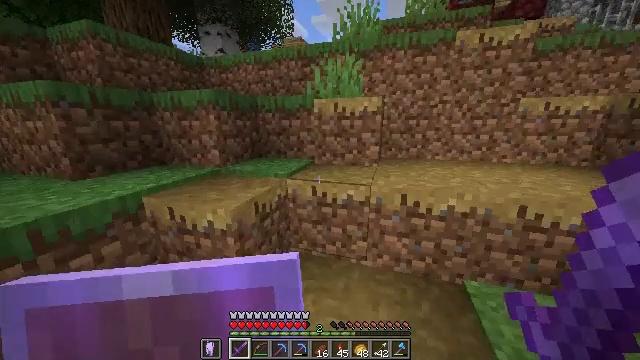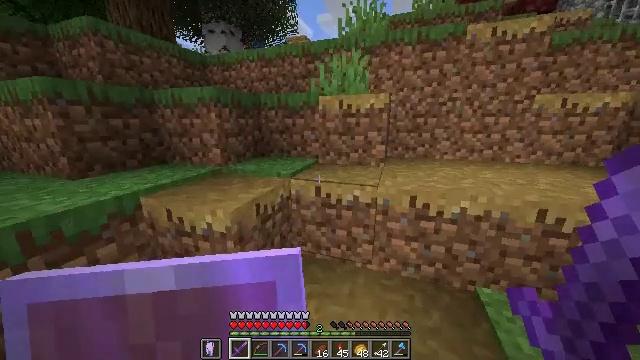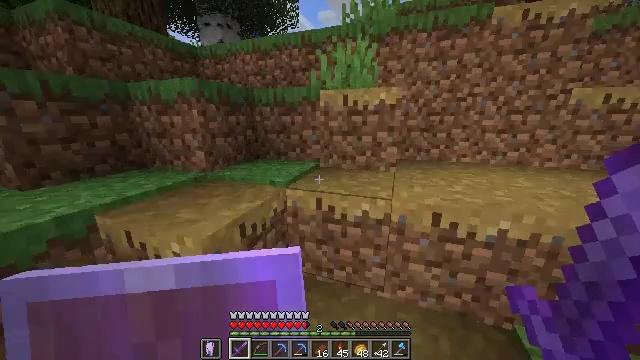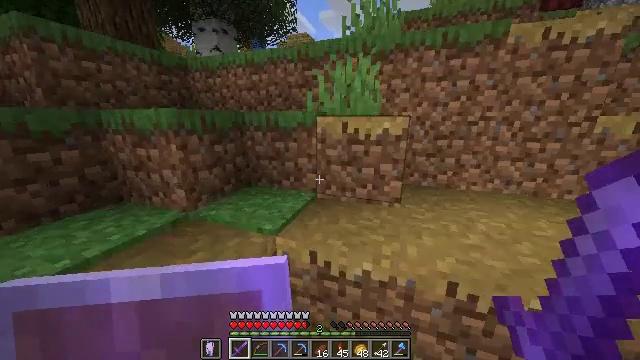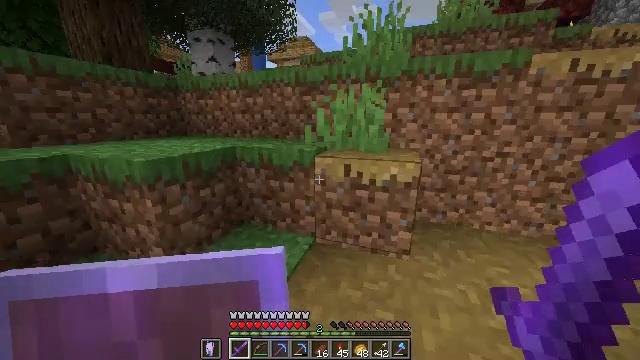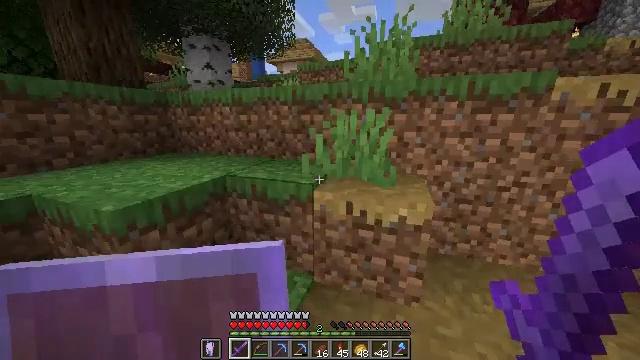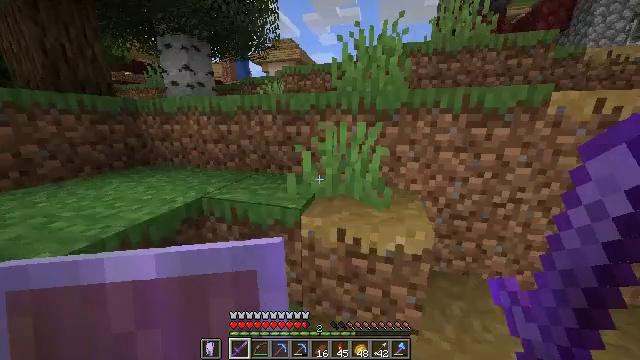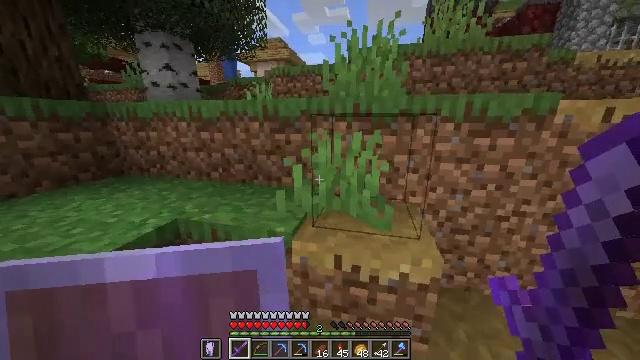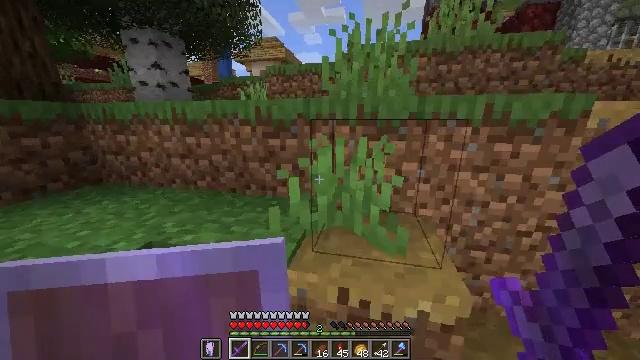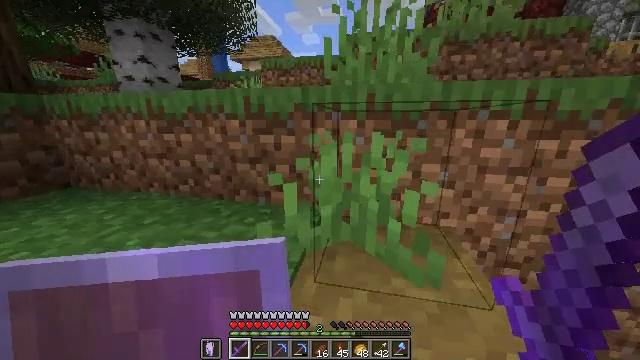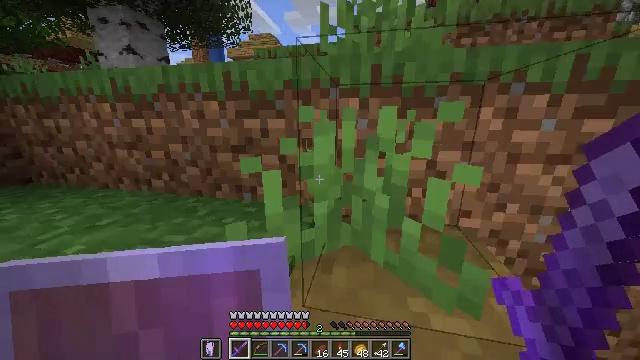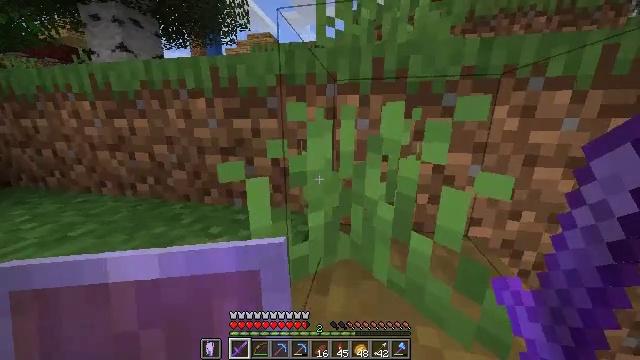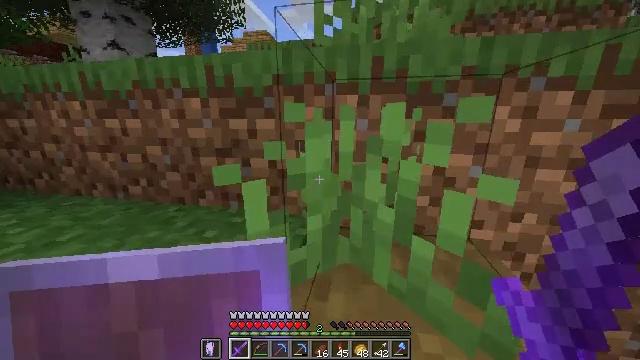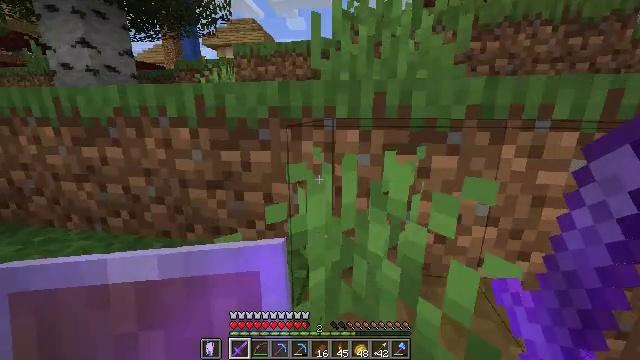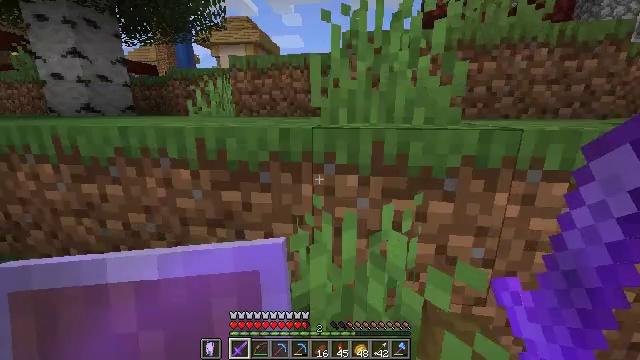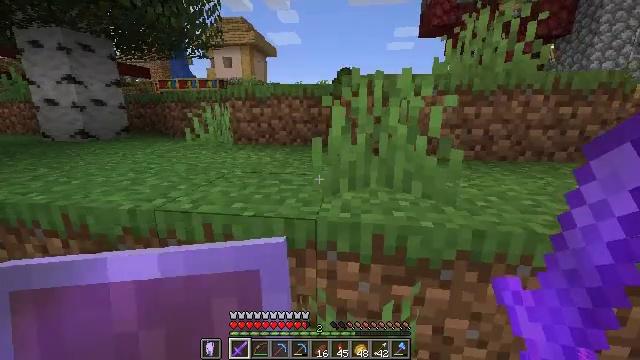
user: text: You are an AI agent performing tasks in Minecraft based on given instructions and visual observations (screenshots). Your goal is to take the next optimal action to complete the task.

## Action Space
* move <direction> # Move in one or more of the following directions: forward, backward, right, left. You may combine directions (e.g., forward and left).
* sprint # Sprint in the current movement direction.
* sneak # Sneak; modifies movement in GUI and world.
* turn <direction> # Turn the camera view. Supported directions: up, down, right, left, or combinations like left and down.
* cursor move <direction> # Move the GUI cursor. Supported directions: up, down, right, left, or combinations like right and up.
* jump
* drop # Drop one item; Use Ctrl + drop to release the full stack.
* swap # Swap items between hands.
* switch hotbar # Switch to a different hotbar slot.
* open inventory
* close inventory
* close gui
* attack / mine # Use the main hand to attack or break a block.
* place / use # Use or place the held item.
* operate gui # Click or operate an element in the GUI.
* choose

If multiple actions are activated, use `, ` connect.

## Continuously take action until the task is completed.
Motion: motion action
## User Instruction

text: Craft an emerald using the crafting table.
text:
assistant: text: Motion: move forward, turn left
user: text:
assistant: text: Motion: move forward
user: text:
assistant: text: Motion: move forward, jump
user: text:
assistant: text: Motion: move forward, jump
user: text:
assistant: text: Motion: move forward, jump
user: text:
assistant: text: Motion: move forward, turn right, jump
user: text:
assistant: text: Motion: move forward, turn right
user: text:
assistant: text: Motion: move forward
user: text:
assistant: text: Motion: move forward
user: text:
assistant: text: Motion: move forward
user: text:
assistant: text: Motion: move forward
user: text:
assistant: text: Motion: move forward
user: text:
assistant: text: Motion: move forward, turn right, jump
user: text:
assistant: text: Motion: move forward, jump
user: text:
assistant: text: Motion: move forward, jump
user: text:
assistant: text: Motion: move forward
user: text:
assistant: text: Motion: move forward
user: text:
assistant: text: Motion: move forward
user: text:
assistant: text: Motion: move forward
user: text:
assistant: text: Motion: move forward
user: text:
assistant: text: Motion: move forward
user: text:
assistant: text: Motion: move forward, jump
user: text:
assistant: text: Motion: move forward, jump
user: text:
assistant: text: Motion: move forward and move left, jump
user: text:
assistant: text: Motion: move forward and move left, jump
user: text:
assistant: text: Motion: move forward and move left, jump
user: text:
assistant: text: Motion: move forward and move left
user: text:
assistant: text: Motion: move forward and move left
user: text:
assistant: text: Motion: no_op
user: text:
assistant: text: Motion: no_op